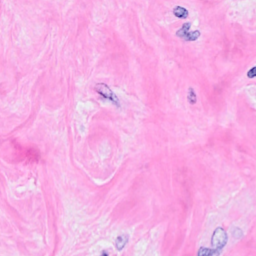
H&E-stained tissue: Breast